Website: ulta-beauty
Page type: billing-address
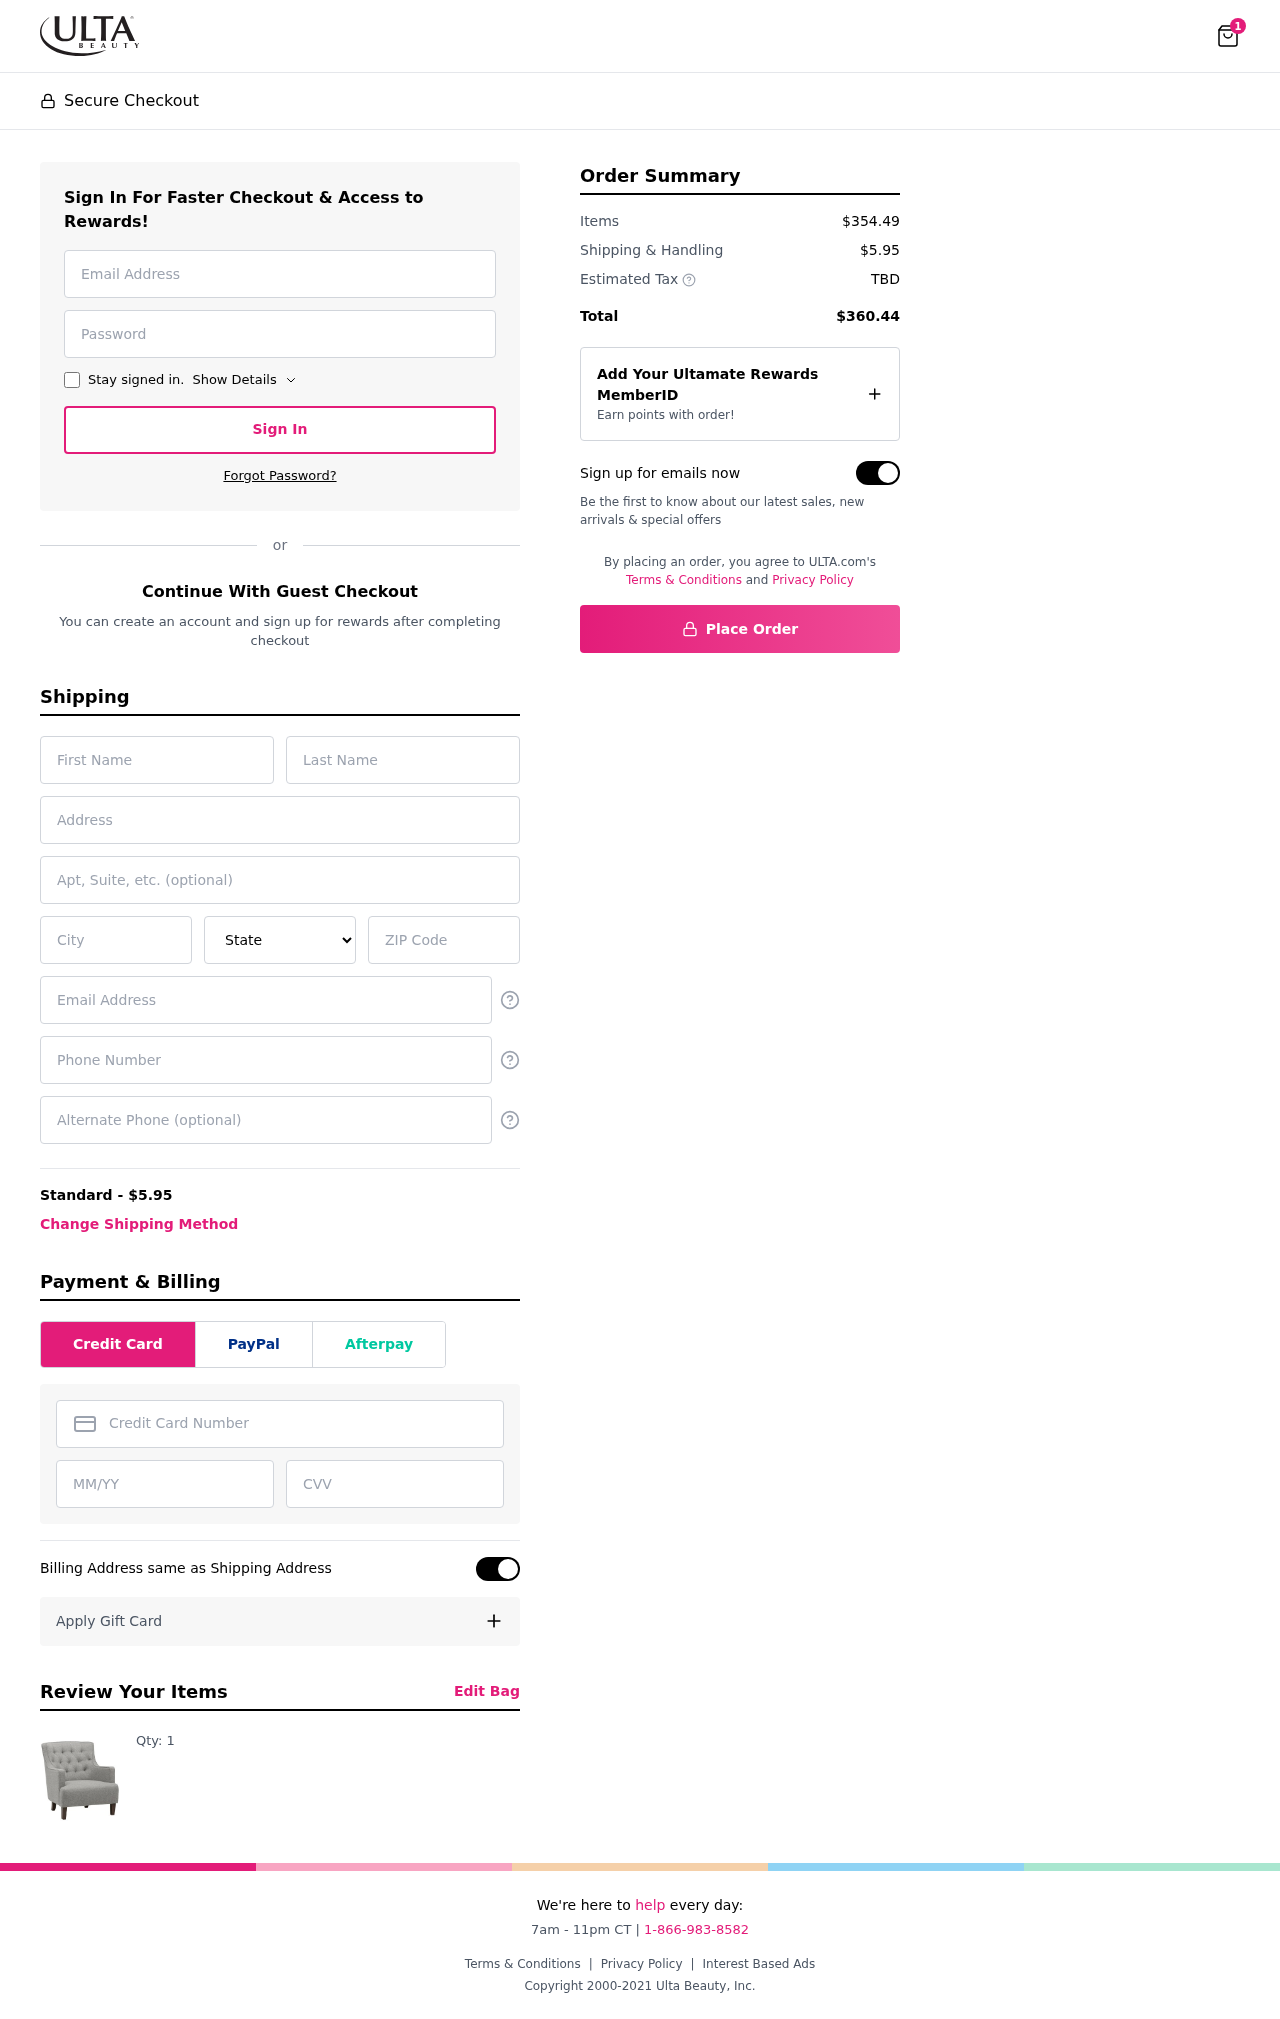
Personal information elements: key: PII_STATE
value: PR
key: PII_EMAIL
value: bradley_ramsey@hotmail.com
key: PII_FIRSTNAME
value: Bradley
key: PII_LASTNAME
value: Ramsey
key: PII_STREET
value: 93395 Johnson Place Suite 615
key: PII_CITY
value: North Tinamouth
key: PII_POSTCODE
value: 79203
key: PII_PHONE
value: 8276779472
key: PII_ALT_PHONE
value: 5109766107
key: PII_CARD_NUMBER
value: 4948 0401 3753 8982
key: PII_CARD_EXPIRY
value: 06/28
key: PII_CARD_CVV
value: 329
Product elements: key: PRODUCT1_QUANTITY
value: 1
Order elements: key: ORDER_NUM_ITEMS
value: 1
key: ORDER_SHIPPING_COST
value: $5.95
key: ORDER_SUBTOTAL
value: $354.49
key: ORDER_TOTAL
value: $360.44